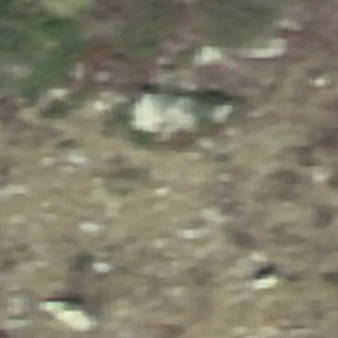
Label: other